Question: I am drawing a shape like following :
'''
- (void)drawRect:(CGRect)rect
{
// Draw a cross rectagle
CGContextRef context = UIGraphicsGetCurrentContext();
CGContextSaveGState(context);
CGContextMoveToPoint(context, 190, 0);
CGContextAddLineToPoint(context, 220, 0);
CGContextAddLineToPoint(context, 310, 90);
CGContextAddLineToPoint(context, 310, 120);
CGContextSetFillColorWithColor(context, [UIColor lightGrayColor].CGColor);
CGContextFillPath(context);
CGContextRestoreGState(context);
}
'''
I am getting a light-dark cross flag below

Now I would like to draw a stroke around the cross flag I have just drawn
What should I do to achieve this. Please advice me on this issue.
Thanks.
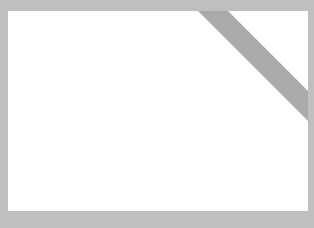
Answer: Surely 'CGContextDrawPath(context, kCGPathFillStroke);' is what you're after
You can adjust the pattern and color using:
'''
CGContextSetStrokePattern
CGContextSetStrokeColor
'''
<URL>
So, in your case, assuming you want a plain black stroke, you'd have:
'''
- (void)drawRect:(CGRect)rect
{
CGContextRef context = UIGraphicsGetCurrentContext();
CGContextSaveGState(context);
CGContextSetLineWidth(context, 2.0);
CGContextSetStrokeColorWithColor(context, [UIColor blackColor].CGColor);
CGContextSetFillColorWithColor(context, [UIColor lightGrayColor].CGColor);
CGContextMoveToPoint(context, 190, 0);
CGContextAddLineToPoint(context, 220, 0);
CGContextAddLineToPoint(context, 310, 90);
CGContextAddLineToPoint(context, 310, 120);
CGContextClosePath(context);
CGContextDrawPath(context, kCGPathFillStroke);
CGContextFillPath(context);
CGContextRestoreGState(context);
}
'''
Produces: